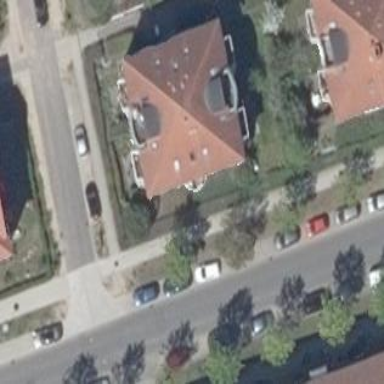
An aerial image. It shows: Residential building with apartments. The roof has pyramidal shape.